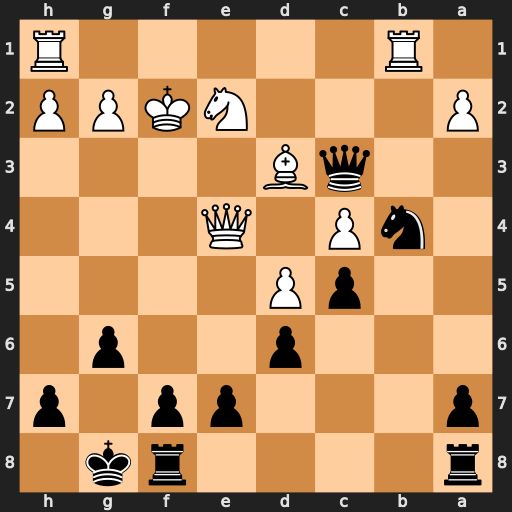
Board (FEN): r4rk1/p3pp1p/3p2p1/2pP4/1nP1Q3/2qB4/P3NKPP/1R5R
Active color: b
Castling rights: -
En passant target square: -
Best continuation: Qxd3 Qxd3 Nxd3+